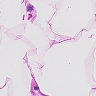
Metastatic tissue present: no